Question: I've got a 'ModelAdmin' class that includes a foreign key field in its 'list_display'. But the admin list page for that model is doing hundreds of queries, one query per row to get the data from the other table instead of a join ('select_related()').
The Django docs <URL> seems to give a similar problem, but his resolution is unclear, and it doesn't work in my case.
Here's a cut-down version of my model and model admin:
'''
class Device(models.Model):
serial_number = models.CharField(max_length=80, blank=True, unique=True)
label = models.CharField(max_length=80, blank=True)
def __str__(self):
s = str(self.serial_number)
if self.label:
s += ': {0}'.format(self.label)
return s
class Event(models.Model):
device = models.ForeignKey(Device, null=True)
type = models.CharField(max_length=40, null=False, blank=True, default='')
class EventAdmin(admin.ModelAdmin):
list_display = ('__str__', 'device')
list_select_related = True
'''
However, adding that 'list_selected_related = True' didn't change anything. I still get lots of queries like this instead of an SQL join:

Any ideas why the Django admin seems to be ignoring my list_select_related and doing N queries? I'm using Python 2.7 and Django 1.3.3.
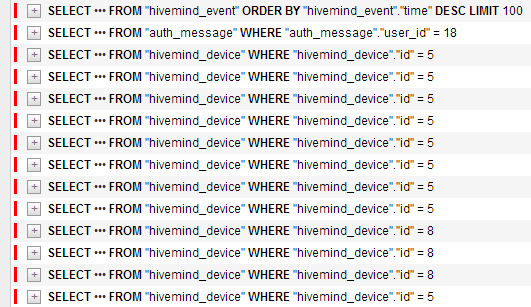
Answer: The issue here is that setting 'list_select_related = True' just adds a basic 'select_related()' onto the query, but that call does not by default follow ForeignKeys with 'null=True'. So the answer is to define the queryset the changelist uses yourself, and specify the FK to follow:
'''
class EventAdmin(admin.ModelAdmin):
list_display = ('__str__', 'device')
def queryset(self, request):
return super(EventAdmin, self).queryset(request).select_related('device')
'''